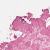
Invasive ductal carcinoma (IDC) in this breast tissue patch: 0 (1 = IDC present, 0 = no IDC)